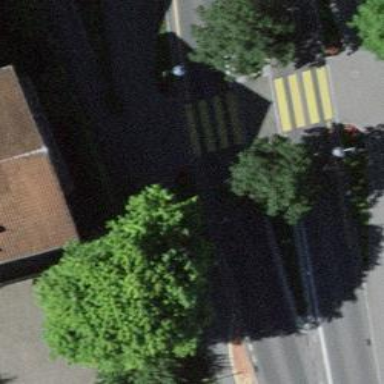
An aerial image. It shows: Sidewalk.